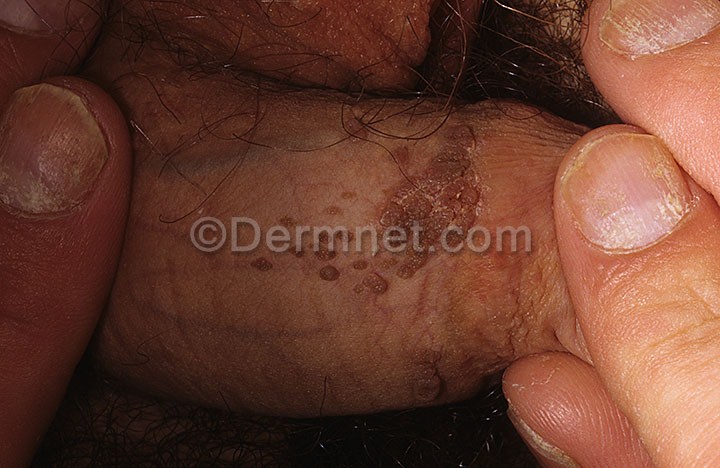
Disease: Herpes HPV and other STDs Photos